Field crop: maize
Growth stage: 2
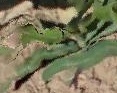
Species: maize